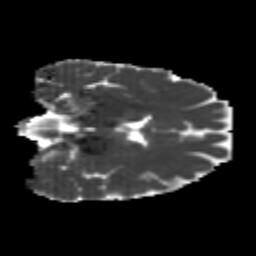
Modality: MD
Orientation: coronal
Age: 24
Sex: female
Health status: healthy
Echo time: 0.074 s